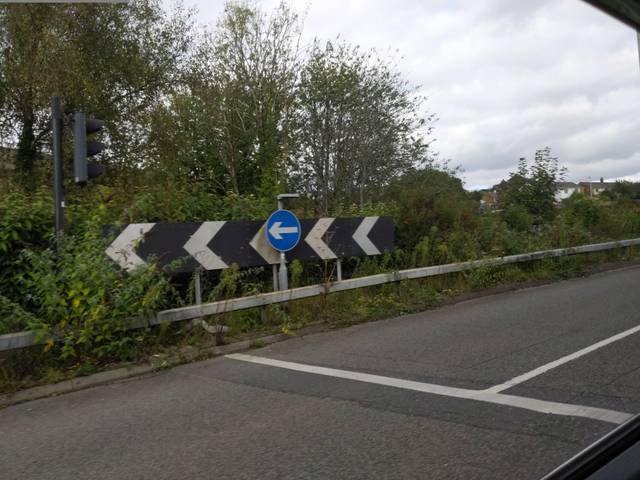
Region: United Kingdom
Coordinates: 50.4, -4.136